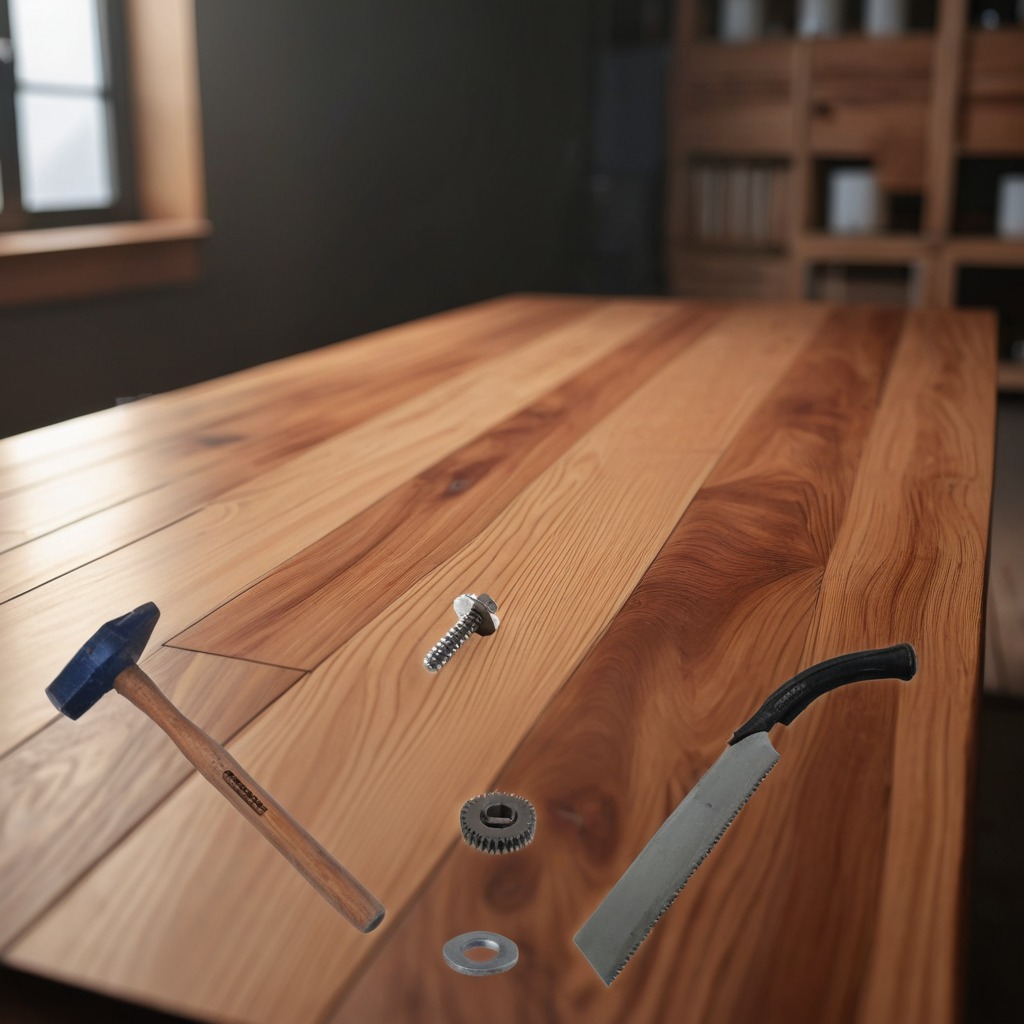
A steel gear with teeth, a flat metal washer, a hammer, a metal machine screw, and a handheld metal saw are lying on the wooden table.